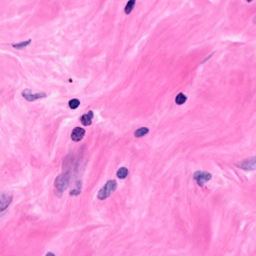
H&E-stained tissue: Breast